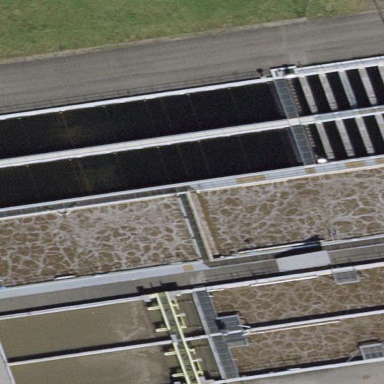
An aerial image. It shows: Wastewater basin with natural water.